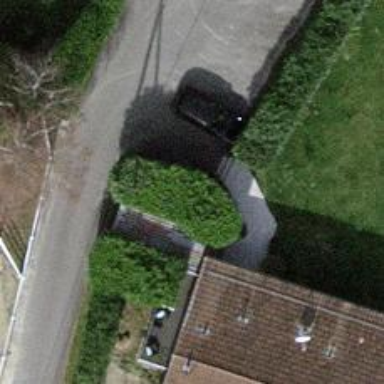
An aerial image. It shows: Hedge barrier.